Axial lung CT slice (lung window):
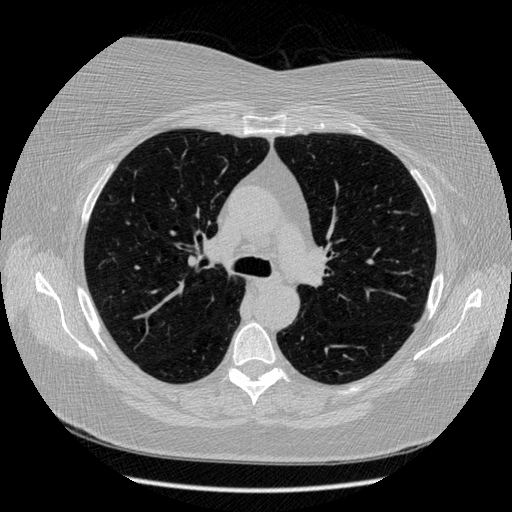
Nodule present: no